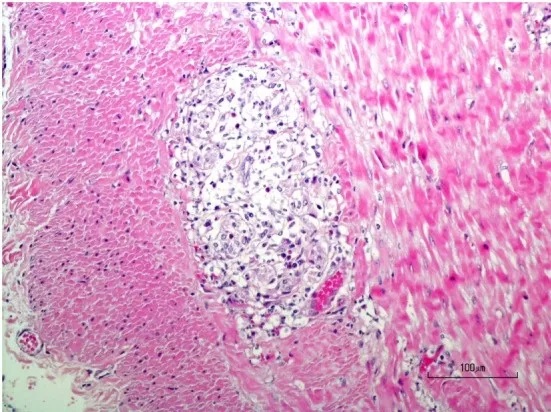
H&E stained photomicrograph showing infiltration and partial replacement of the colonic myenteric plexus by a population of neutrophils, macrophages, lymphocytes, and eosinophils.
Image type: pathology (h&e)